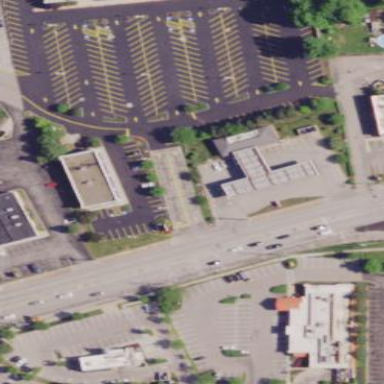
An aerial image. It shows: Retail area.